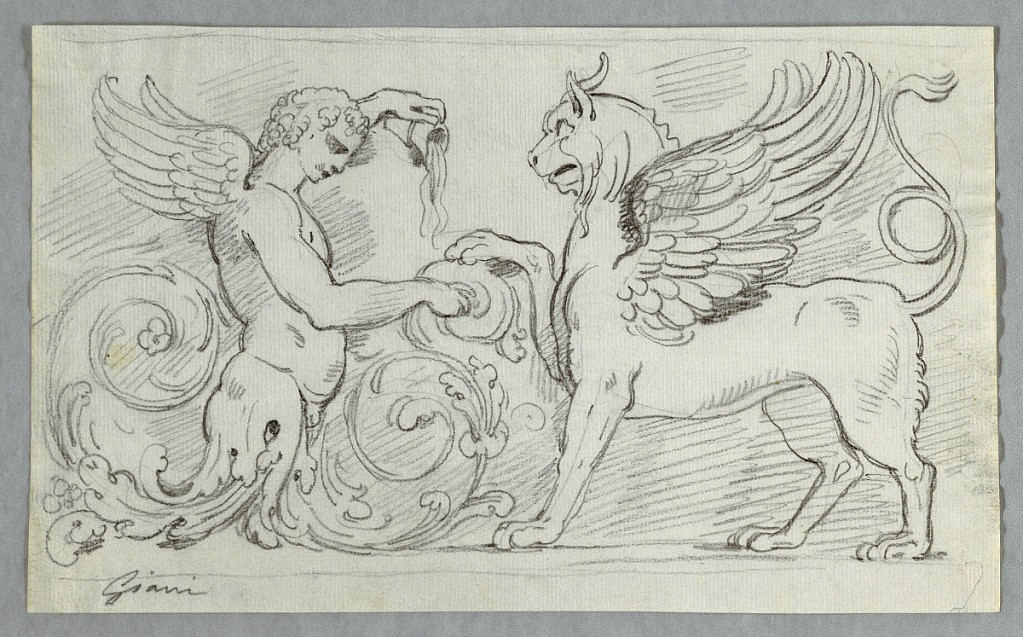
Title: Sculptured Frieze with Half-Figure of Winged Boy and Griffon
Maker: Felice Giani, Italian, 1758–1823
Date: late 18th century
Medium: Black chalk on cream laid paper
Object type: Drawing
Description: Horizontal rectangle. The winged half-figure is ending in two rinceaux, upon one of which he stands with his right fore foot. A boy with a pitcher. Above and below framing lines.